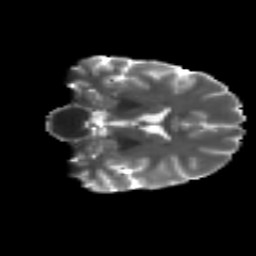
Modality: T2w
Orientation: coronal
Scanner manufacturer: siemens
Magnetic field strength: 3 T
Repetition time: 4.16 s
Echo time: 0.0806 s